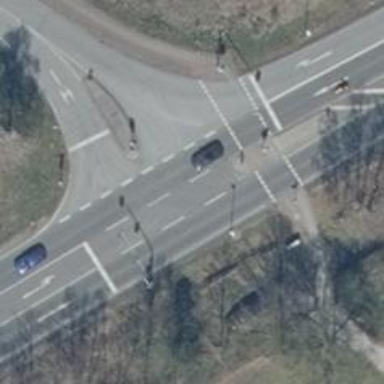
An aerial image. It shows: Road with traffic signals at the crossing.